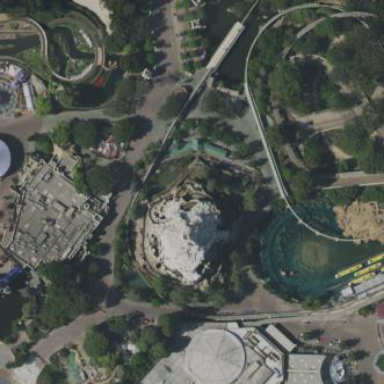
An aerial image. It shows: Captivating roller coaster is the highlight of this attraction inside building.